Field crop: maize
Growth stage: 1
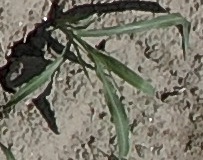
Species: sorghum